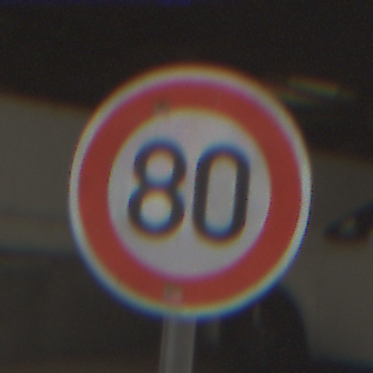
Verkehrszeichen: Geschwindigkeit80
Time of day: Midday
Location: Roofed (Urban)
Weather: Overcast
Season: NotSpecified
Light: Artificial